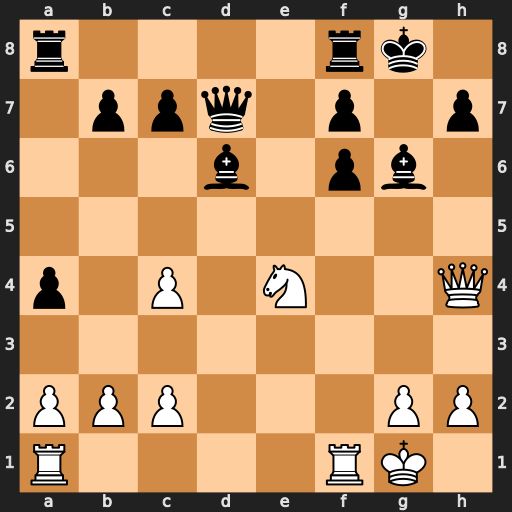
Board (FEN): r4rk1/1ppq1p1p/3b1pb1/8/p1P1N2Q/8/PPP3PP/R4RK1
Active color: w
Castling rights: -
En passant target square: -
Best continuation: Nxf6+ Kh8 Nxd7